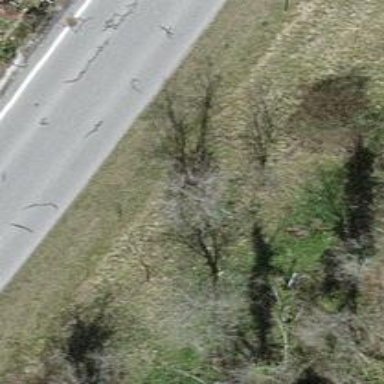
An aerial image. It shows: Bus stop along the road.